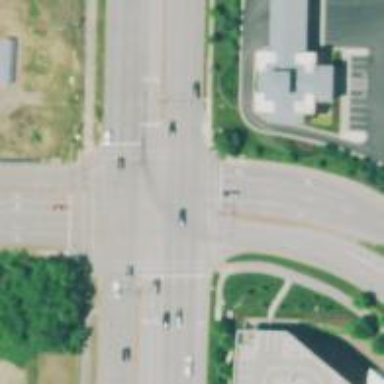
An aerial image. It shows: Road marking with turn dashes.